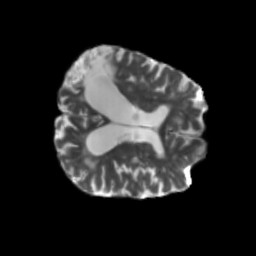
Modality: T2w
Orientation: axial
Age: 66
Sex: female
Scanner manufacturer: siemens
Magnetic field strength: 3 T
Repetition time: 5.47 s
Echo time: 0.0854 s